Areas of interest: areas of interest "Soccer Field"
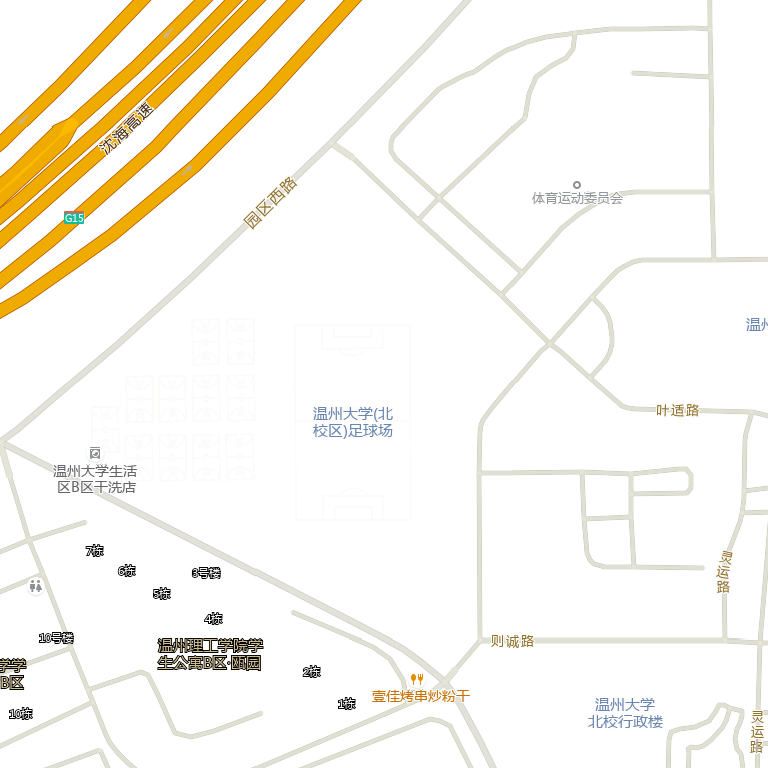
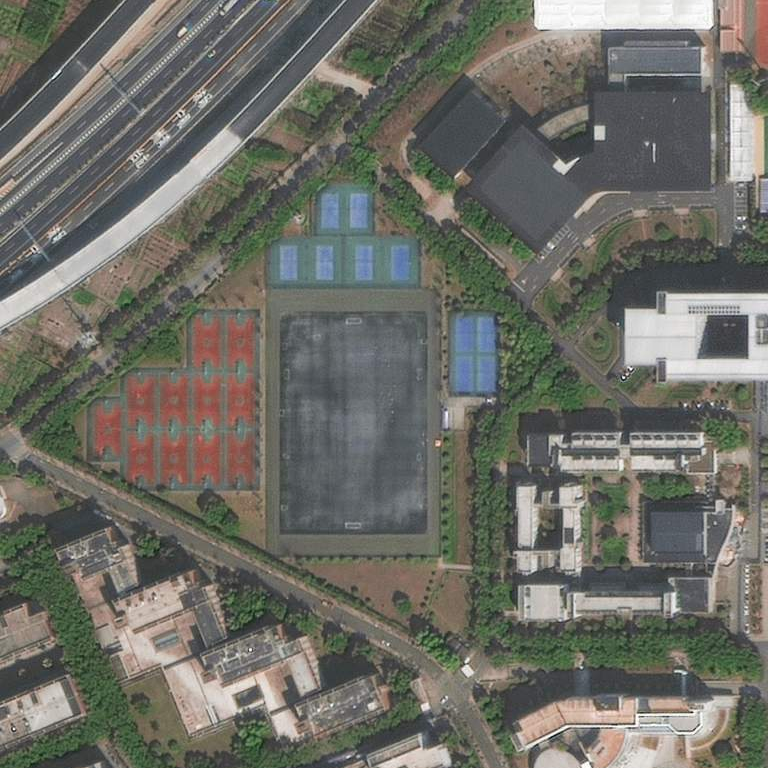